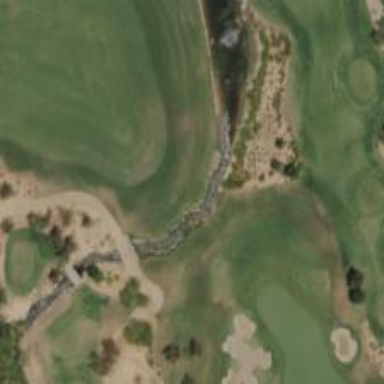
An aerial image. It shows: View of golf hole.